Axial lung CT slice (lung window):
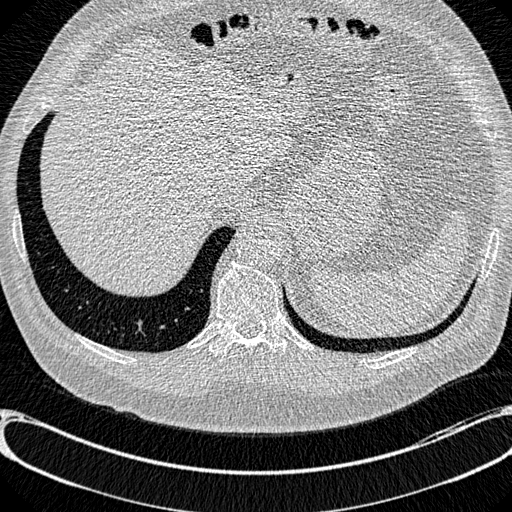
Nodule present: no